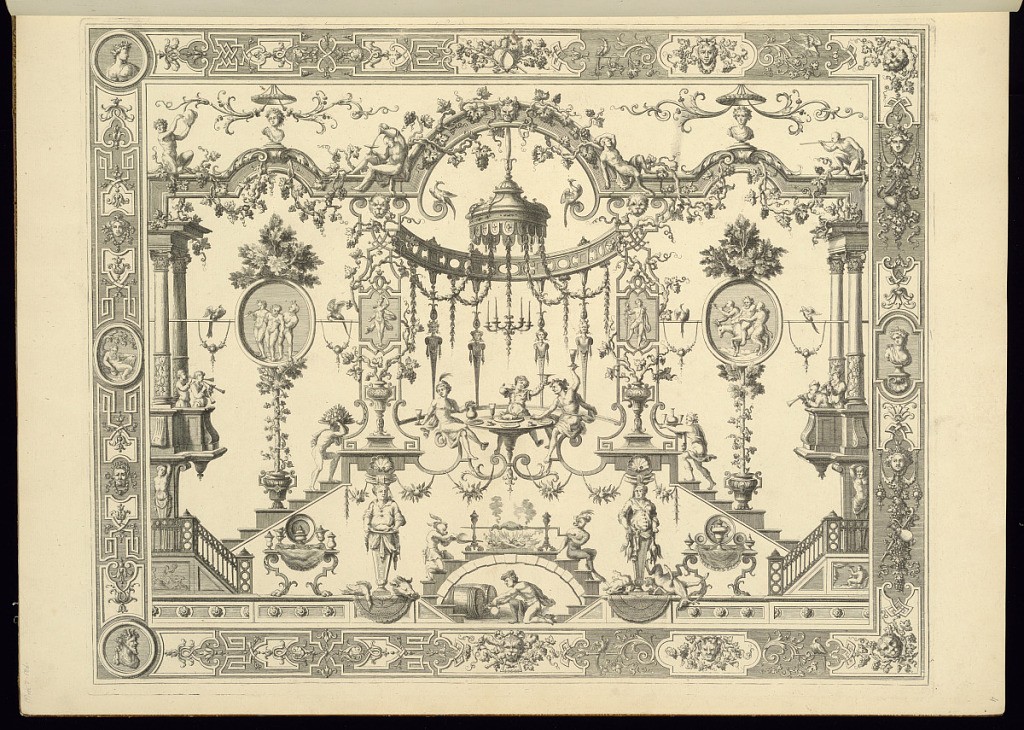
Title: Panel Design of Grotesque Ornamentation
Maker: Jean Berain, the elder, French, 1640-1711
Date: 1711
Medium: Engraving on laid paper
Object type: Bound print
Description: Panel design filled with symmetrical, grotesque ornaments. The motif in the center of the plate is of a banquet, and there are attributes of banqueting throughout: wine, meat, vines, fire, etc. At either side of the plate are oval rondels with scenes of Silenus. Throughout the composition are monkeys performing human feats (singeries) and satyrs. The plate is not signed.